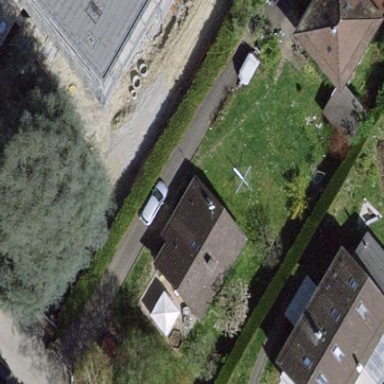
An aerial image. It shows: Garden enclosed by fence.